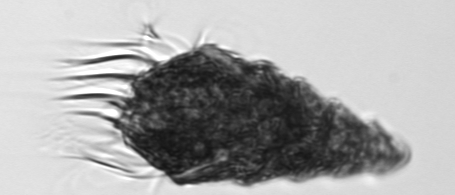
Label: Laboea_strobila